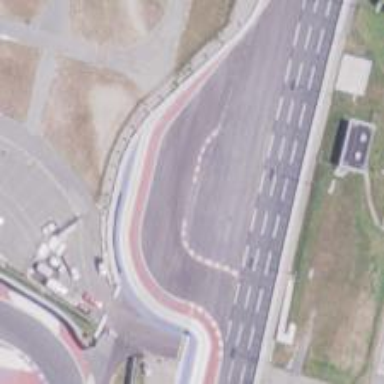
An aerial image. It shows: Motor sport raceway.